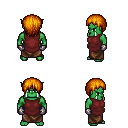
a pixel art fantasy rpg character, male body template, orc, green skin, maroon tunic, robe skirt, dark blonde plain hairstyle, metal gloves, four views (front, back, left, right), 2x2 character sprite sheet, small pixel art, hard edges, no anti-aliasing